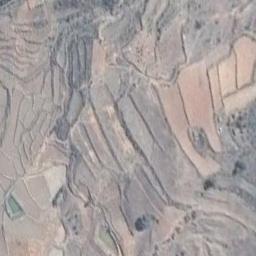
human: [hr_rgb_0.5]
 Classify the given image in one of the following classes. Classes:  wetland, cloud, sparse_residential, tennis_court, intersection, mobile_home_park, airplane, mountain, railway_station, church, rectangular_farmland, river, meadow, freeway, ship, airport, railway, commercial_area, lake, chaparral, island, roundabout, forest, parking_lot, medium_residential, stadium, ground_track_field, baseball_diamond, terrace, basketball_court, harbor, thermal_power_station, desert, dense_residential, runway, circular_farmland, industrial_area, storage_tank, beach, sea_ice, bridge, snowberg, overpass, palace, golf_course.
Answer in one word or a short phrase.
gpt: terrace